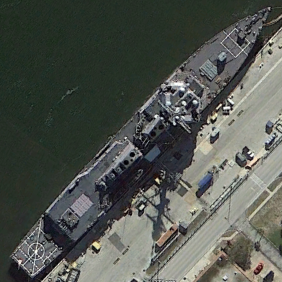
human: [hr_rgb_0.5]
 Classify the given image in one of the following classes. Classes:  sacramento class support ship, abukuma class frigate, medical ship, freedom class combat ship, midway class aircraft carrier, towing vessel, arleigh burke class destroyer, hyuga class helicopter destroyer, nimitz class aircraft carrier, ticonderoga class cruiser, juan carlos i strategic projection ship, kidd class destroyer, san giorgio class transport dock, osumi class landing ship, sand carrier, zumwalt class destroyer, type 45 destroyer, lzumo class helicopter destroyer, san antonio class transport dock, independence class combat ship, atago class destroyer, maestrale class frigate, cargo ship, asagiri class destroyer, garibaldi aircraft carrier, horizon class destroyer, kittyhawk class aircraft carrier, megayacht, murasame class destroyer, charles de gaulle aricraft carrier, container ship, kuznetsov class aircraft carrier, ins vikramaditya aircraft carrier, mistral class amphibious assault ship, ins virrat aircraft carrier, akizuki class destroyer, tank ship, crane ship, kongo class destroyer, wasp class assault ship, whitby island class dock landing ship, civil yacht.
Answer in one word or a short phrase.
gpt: Arleigh Burke class destroyer